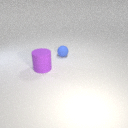
small blue rubber sphere behind large purple rubber cylinder